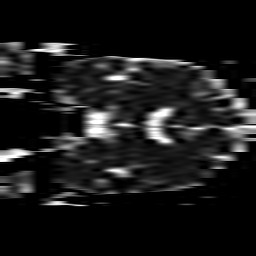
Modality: ADC
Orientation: coronal
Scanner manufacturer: philips
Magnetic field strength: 1.5 T
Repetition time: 2.971 s
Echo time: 0.06279 s